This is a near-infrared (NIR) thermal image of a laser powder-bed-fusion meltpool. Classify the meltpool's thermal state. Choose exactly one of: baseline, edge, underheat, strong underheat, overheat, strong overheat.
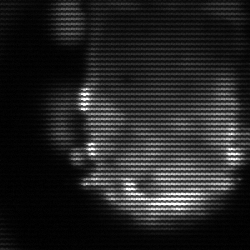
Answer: baseline